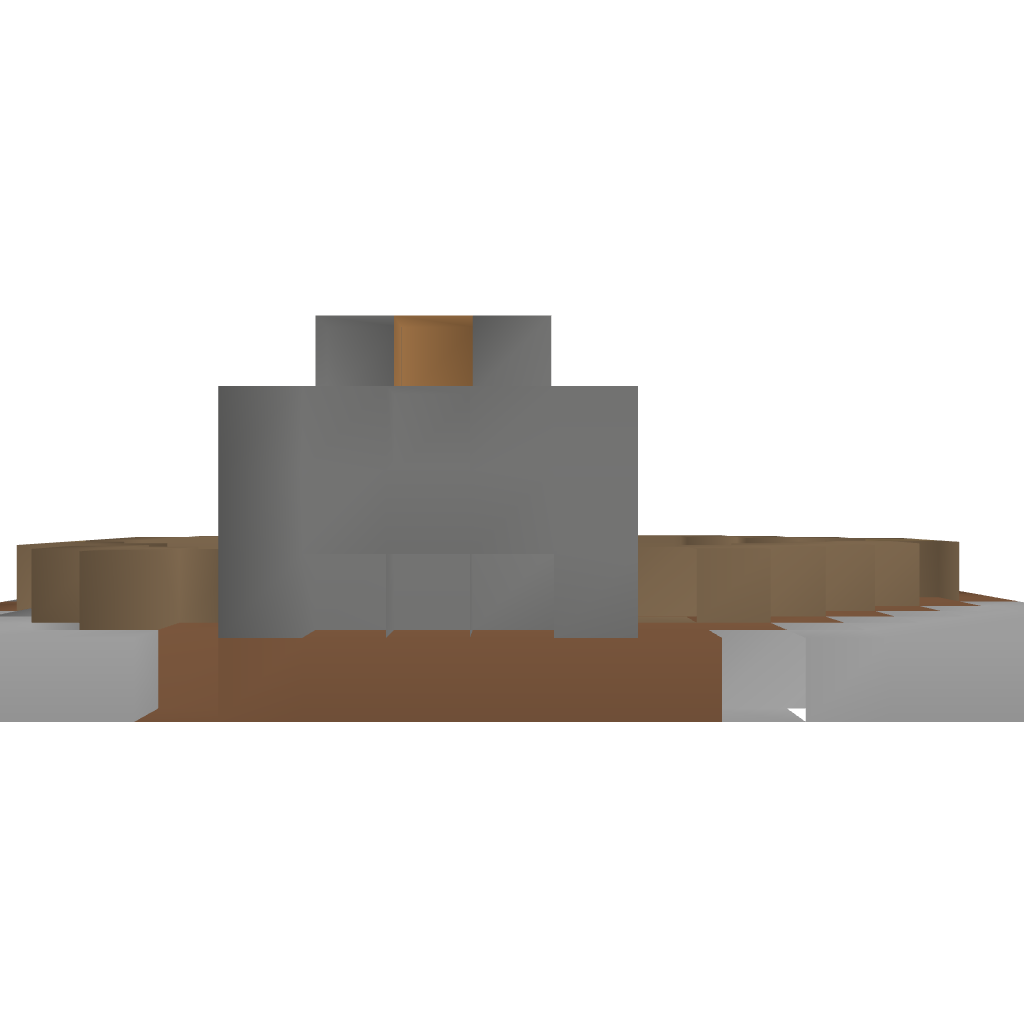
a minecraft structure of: Undead Horse Island!!!